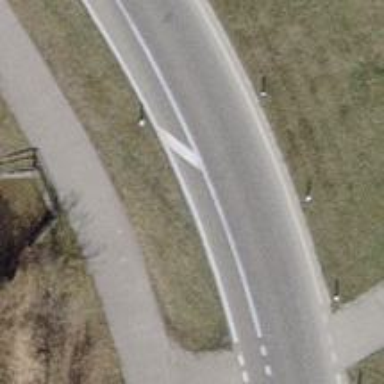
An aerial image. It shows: Secondary road with asphalt surface and separate sidewalk.